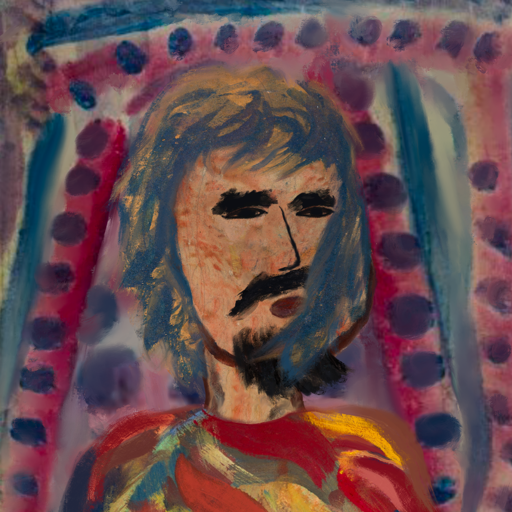
Background: HillGirl, Head And Neck Side: Orphan, Face Side: Mosgoul, Bust: Mother_And_Son_Son, Hair Side: In_The_Sun, Head Accessory: Blank, Second Necklace: Blank, Necklace: Blank, Baby: Blank